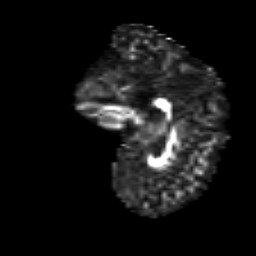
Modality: FA
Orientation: sagittal
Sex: male
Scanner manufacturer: siemens
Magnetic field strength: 3 T
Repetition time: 5 s
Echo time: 0.071 s